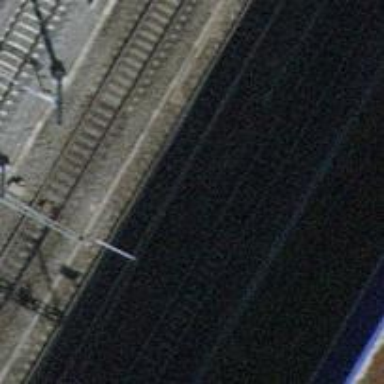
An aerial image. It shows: Railway switch.